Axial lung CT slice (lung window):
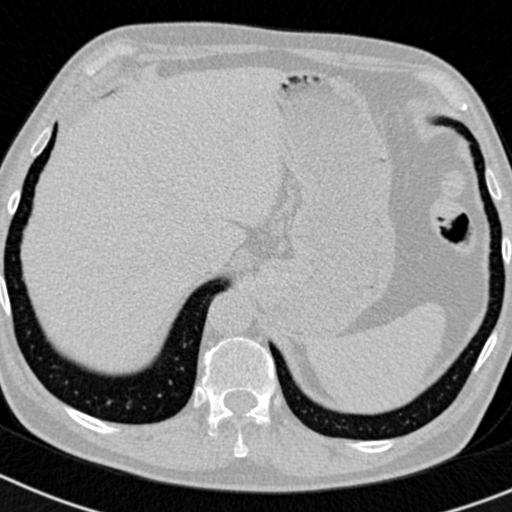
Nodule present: no